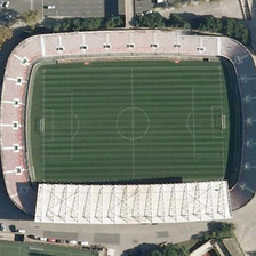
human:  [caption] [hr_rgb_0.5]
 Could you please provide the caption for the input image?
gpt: The building on the square is the gymnasium.

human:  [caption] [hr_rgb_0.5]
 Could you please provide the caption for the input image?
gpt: There is a football stadium in the gym.

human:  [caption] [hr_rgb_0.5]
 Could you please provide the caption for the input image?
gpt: The building built in the square is gymnasium.

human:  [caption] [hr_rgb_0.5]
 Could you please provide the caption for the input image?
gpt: There is a football field in the stadium.

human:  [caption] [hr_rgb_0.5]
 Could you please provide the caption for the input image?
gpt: The building built on the square is a gym.